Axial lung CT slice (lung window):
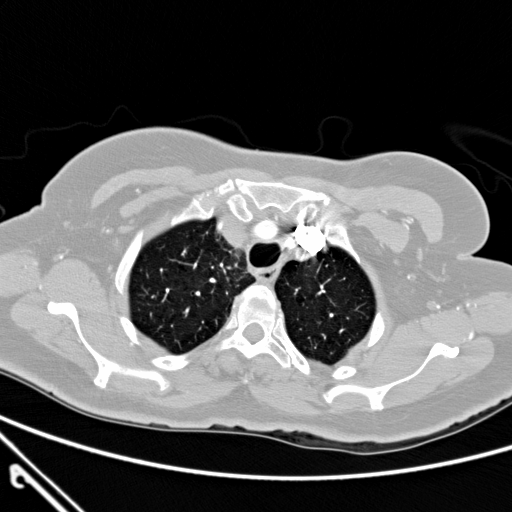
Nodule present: no